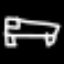
Label: bed